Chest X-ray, PA view. Patient: 45 years old, sex M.
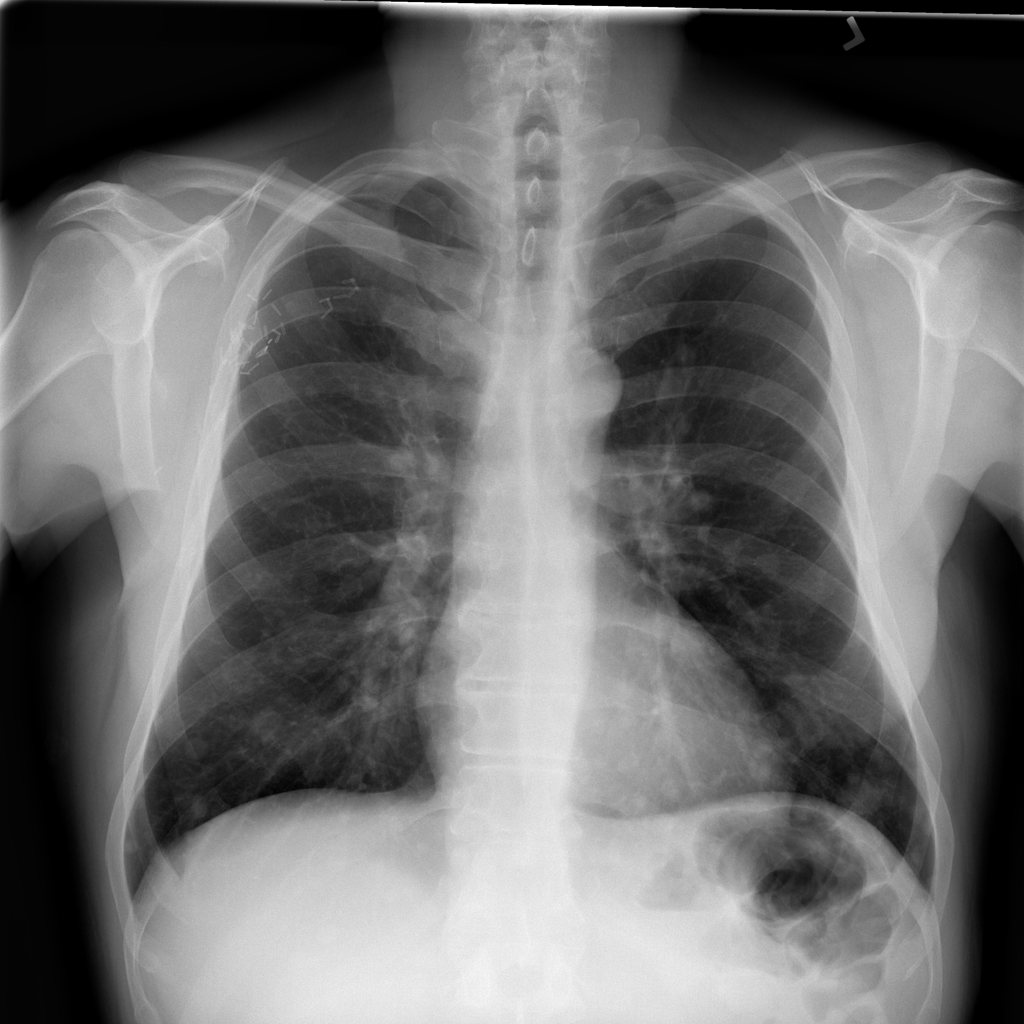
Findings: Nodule